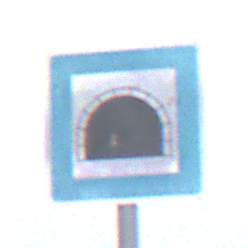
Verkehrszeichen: Tunnel
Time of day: MorningAfternoon
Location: Outdoor (RoadRail)
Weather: Overcast
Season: NotSpecified
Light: Natural